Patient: sex F, age 33
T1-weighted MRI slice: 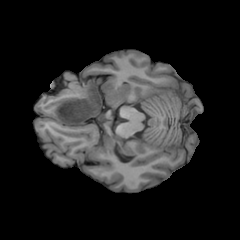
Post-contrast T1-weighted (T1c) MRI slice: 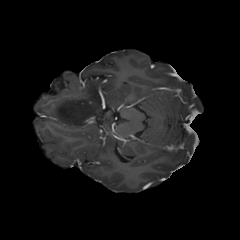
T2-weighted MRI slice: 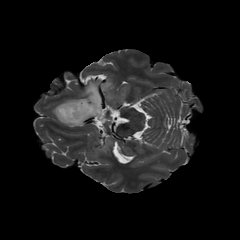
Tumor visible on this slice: yes
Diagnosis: Astrocytoma, IDH-mutant
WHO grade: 4